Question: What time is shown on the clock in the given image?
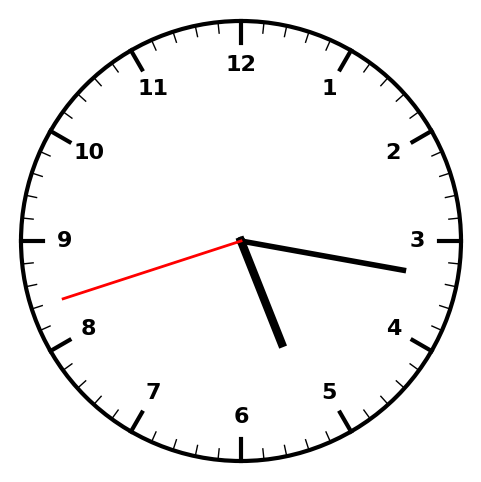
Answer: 05:16:42